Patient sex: M
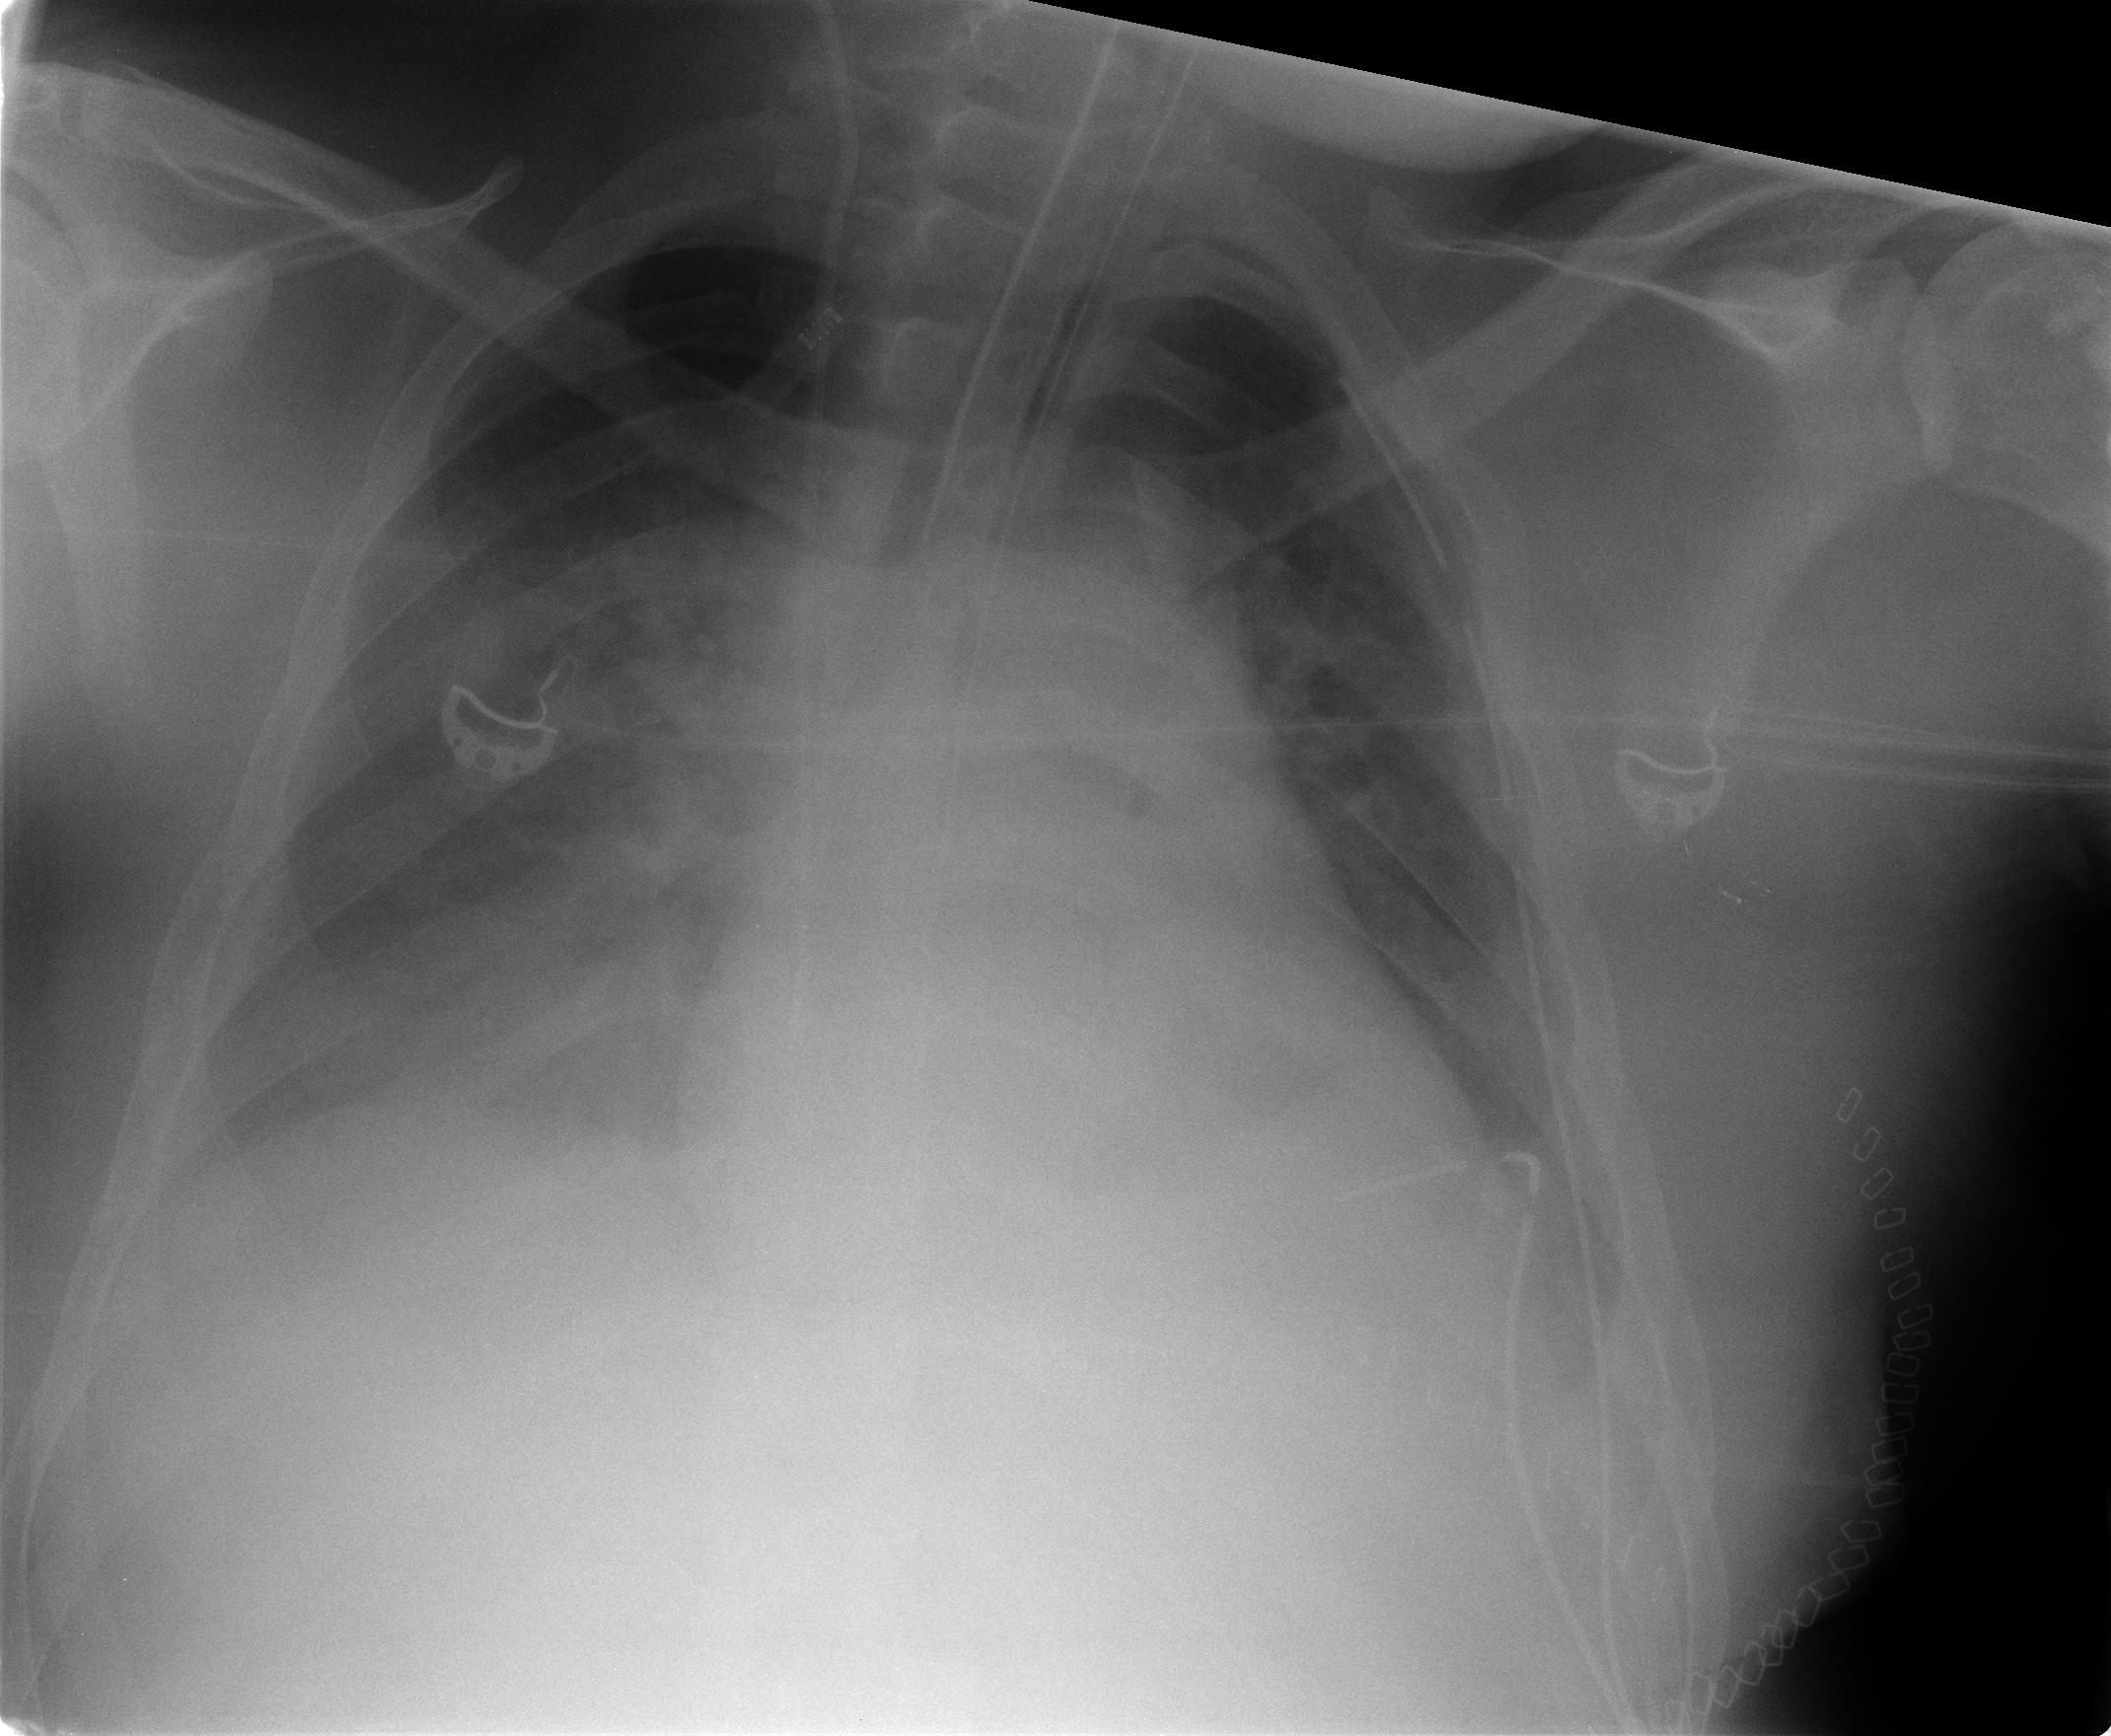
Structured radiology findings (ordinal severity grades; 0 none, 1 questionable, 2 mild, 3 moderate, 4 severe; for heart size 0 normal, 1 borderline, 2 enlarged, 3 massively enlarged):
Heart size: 2
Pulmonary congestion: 2
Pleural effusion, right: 2
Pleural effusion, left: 2
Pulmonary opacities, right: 3
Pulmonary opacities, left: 3
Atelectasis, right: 3
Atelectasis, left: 3